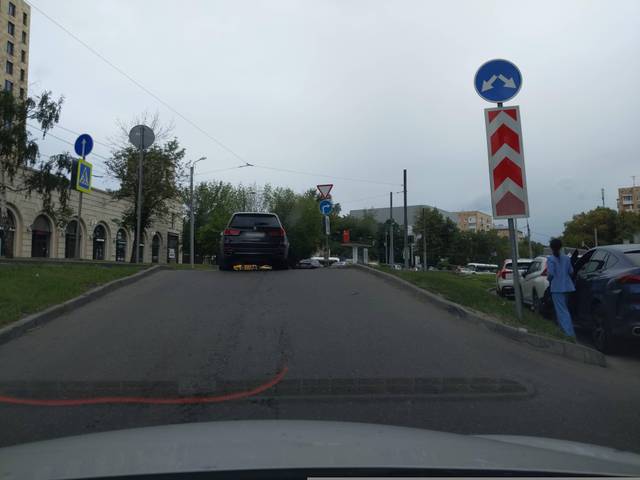
Region: Russia
Coordinates: 55.71, 37.606